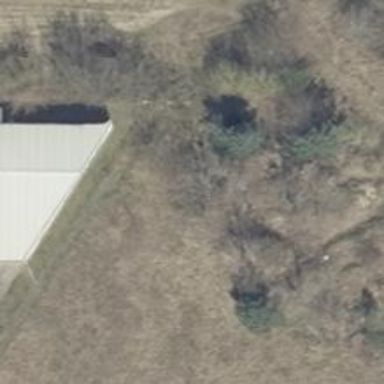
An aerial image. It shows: Abandoned railway spur.